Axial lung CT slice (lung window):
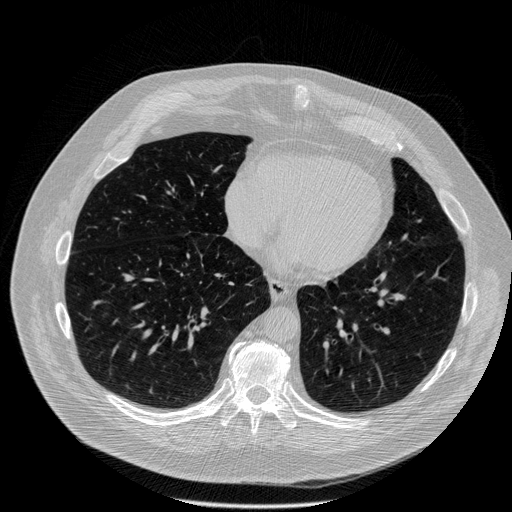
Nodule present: no